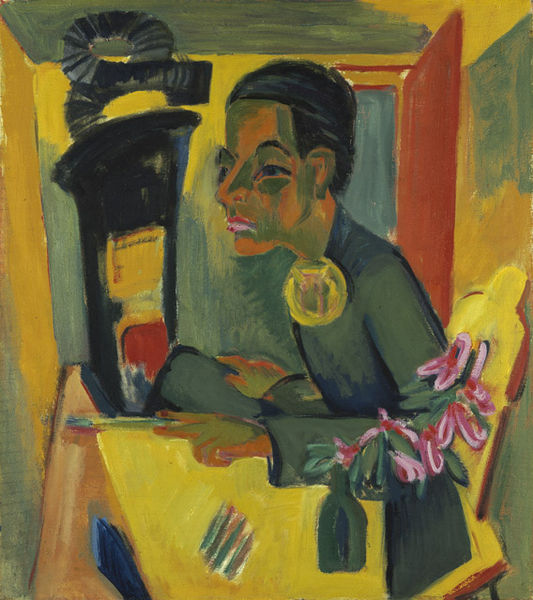
Titel: "Der Maler" (Selbstbildnis)
Künstler: Ernst Ludwig Kirchner
Standort: Karlsruhe
Institution: Staatliche Kunsthalle Karlsruhe
Schlagwörter: blau, feuer, gemälde, hand, kopf, mann, gelb, grob, grün, kirchner, ocker, sitzen, blume, blumen, bunt, cafe, fenster, finger, frau, haar, kleid, mund, nase, ohr, orange, profil, raum, schmuck, schwarz, stuhl, tisch, tür, zimmer, blüten, haus, rot, expressionismus, malerei, anzug, flasche, jacke, wand, augen, gesicht, kleidung, mensch, teller, innenraum, portrait, porträt, tischdecke, tischtuch, öl, einsamkeit, einsam, auge, figur, haare, sessel, sitzend, decke, innen, blatt, kontrast, lippen, rosa, traurig, ofen, vase, farbig, orang, düster, moderne, warm, abstrakt, farben, hitze, modern, farbe, formen, klein, naiv, winter, essen, flicken, rauchen, ernst, halstuch, lesen, tusch, maler, staffelei, allein, knie, zeigen, selbstporträt, lippenstift, striche, pink, wände, eingang, eng, offen, buch, medaillon, restaurant, groß, zeitung, selbstbildnis, leinwand, abzeichen, medallie, pinsel, farbauftrag, stift, wärme, halbprofil, gaugin, picasso, verschlungen, stark, esse, medaille, klappe, zimmerdecke, glühen, schwefelgelb, grell, kachelofen, rohr, stifte, einheizen, heizen, ofenrohr, kantig, menshc, but, flache, entrückt, ernst ludwig kirchner, große nase, feure, konkret, zinken, speisekarte, davos, ocka, schwqarz, tischdekce, naif, lehr, grpß, egon, expresionissmus, leindwand, medaile, schile, komplementärfarbe, fehlfarben, bei tisch, sitzentisch, medailie, rauchrohr, auf dem markt, schwarz orange, mannkirkirchner, orangrot, maker